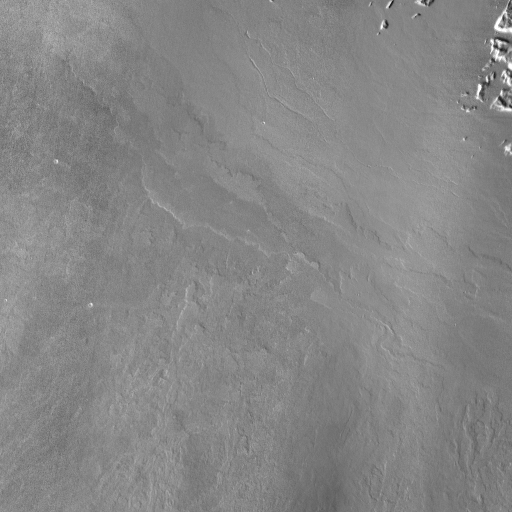
Crater classes present: Background, Other